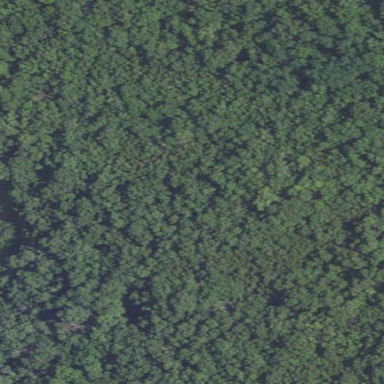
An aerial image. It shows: Mixed woodland area with variety of leaf types and cycles.